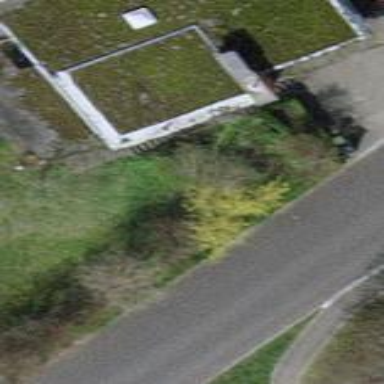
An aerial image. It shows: Detached building.